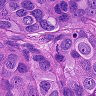
Metastatic tissue present: yes